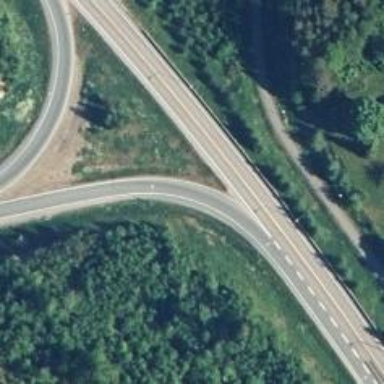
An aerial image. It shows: Trunk link highway.